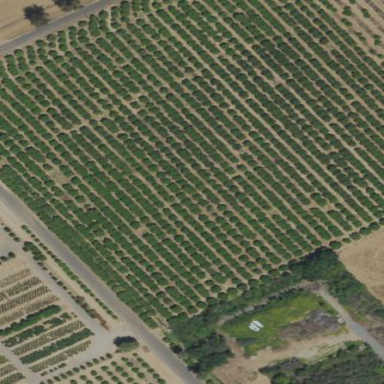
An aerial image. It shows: Orchard.